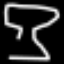
Label: hourglass